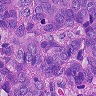
Metastatic tissue present: yes